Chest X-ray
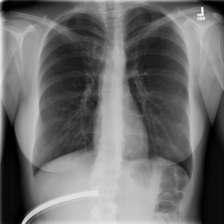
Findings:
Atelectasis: negative
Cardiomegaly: negative
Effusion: negative
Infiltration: negative
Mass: negative
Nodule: negative
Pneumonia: negative
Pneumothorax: negative
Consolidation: negative
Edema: negative
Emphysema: negative
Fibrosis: negative
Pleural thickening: negative
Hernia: negative